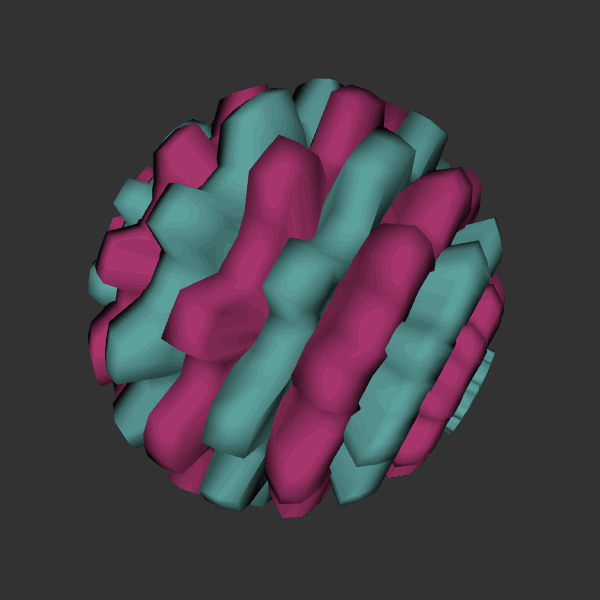
Background: dark